Question: How to get text of whole line, on which I got cursor. I guess I have to do something with 'region1' for it:
'''
import sublime, sublime_plugin
class line_text_plugin__Command(sublime_plugin.WindowCommand):
def run(self):
print('line_text_plugin__ called')
view = self.window.active_view()
region1 = view.sel()[0]
# lineText = how to get whole line text, on which I got cursor
'''
... but I don't know how to convert 'region1' to line text.
'region1' in my code is region of first selection.
This plugin should work as following:
For example if I got cursor on 6th row...

... it must return string 'view = self.window.active_view()'
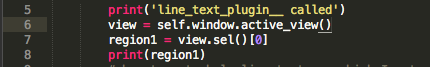
Answer: Looks like you want something like:
'''
view = self.window.active_view()
line = view.line(view.sel()[0])
linetext = view.substr(line)
'''